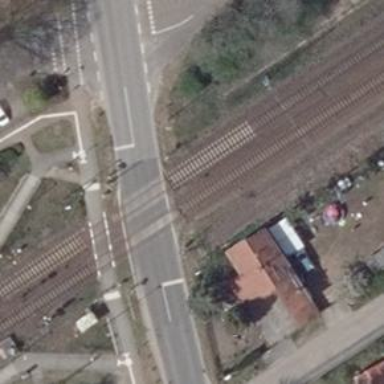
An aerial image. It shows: Level crossing with lights and saltire.